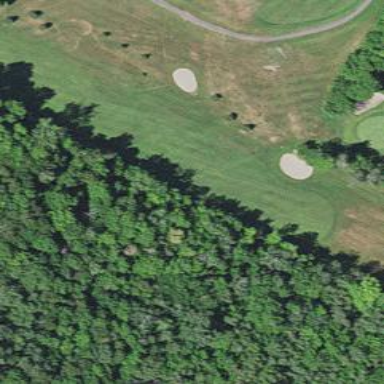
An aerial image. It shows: View of golf hole.